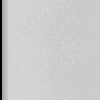
Atmospheric dust classification: not_dusty